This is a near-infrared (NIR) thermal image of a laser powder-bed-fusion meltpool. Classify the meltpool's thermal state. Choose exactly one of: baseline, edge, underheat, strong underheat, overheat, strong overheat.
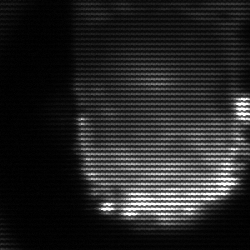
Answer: baseline